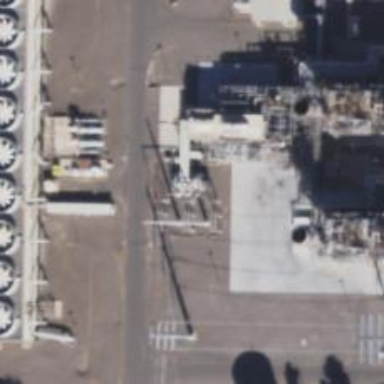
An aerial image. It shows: Gas-powered generator.